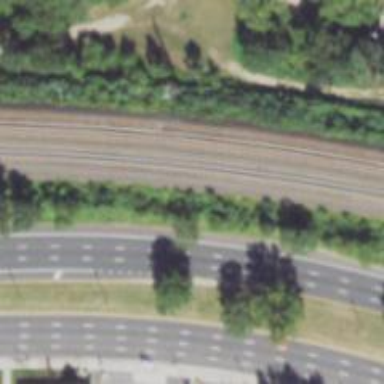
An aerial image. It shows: Electrified railway line.